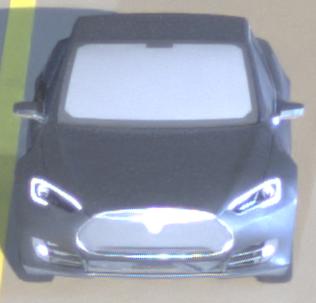
Make: Tesla
Model: Model S 60
Detailed model: Model S
Model produced from: 2013/10
Model produced until: 2014/10
Doors: 5
Color: gray
Road condition: wet road
Daytime: night
Contrast: high contrast